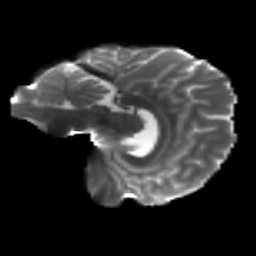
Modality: T2w
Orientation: sagittal
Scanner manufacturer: siemens
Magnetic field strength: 3 T
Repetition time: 4.16 s
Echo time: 0.0806 s